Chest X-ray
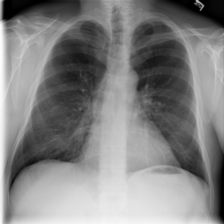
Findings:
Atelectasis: negative
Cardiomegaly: negative
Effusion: negative
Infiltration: negative
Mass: negative
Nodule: negative
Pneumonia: negative
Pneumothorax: negative
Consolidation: negative
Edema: negative
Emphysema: negative
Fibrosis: negative
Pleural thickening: negative
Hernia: negative